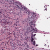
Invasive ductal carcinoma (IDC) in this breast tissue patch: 0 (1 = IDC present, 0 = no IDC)